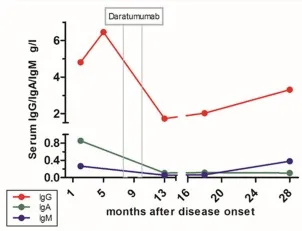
Level of immunoglobulin classes and influence of daratumumab. (A) Immunoglobulins in serum.
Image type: pathology (masson_trichrome)